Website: walmart
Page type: gifting
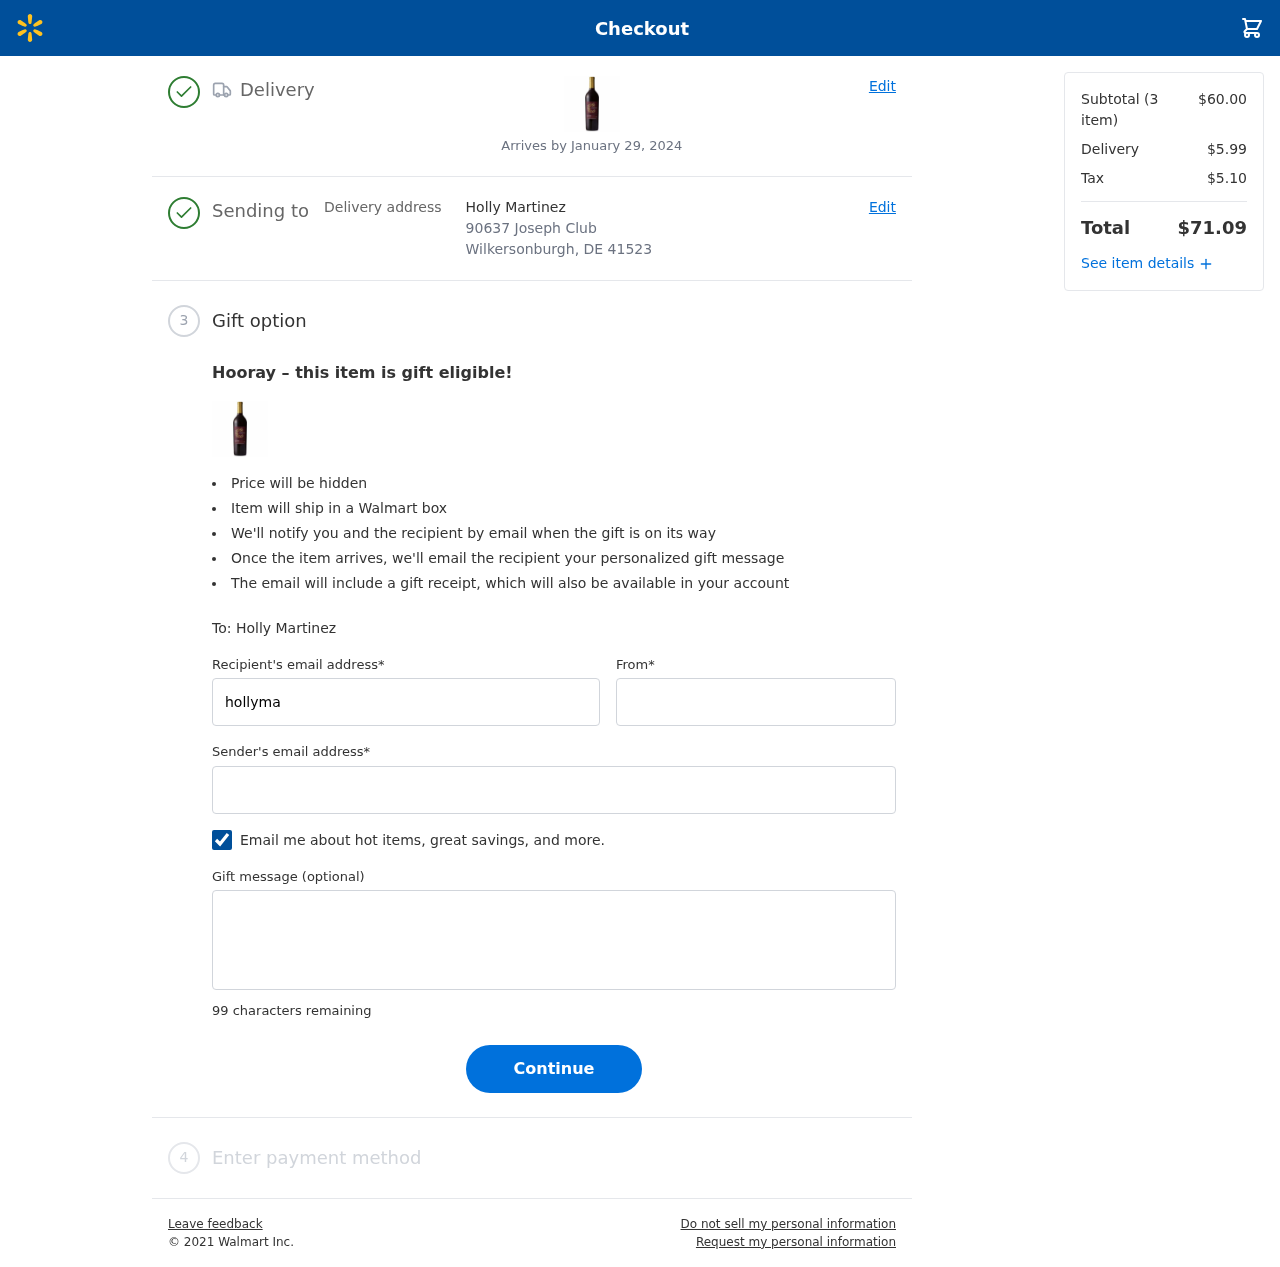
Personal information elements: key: PII_CITY_STATE_ZIP
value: Wilkersonburgh, DE 41523
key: PII_EMAIL
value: billy_kirk@gmail.com
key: PII_FIRSTNAME
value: Billy
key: PII_GIFT_EMAIL
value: hollymartinez@hotmail.com
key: PII_GIFT_FULLNAME
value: Holly Martinez
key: PII_GIFT_MESSAGE
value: Happy birthday, Holly! I thought you’d enjoy this special red blend for your celebration—perfect for toasting to another amazing year ahead. Cheers to you and all the wonderful moments to come!

Billy
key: PII_STREET
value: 90637 Joseph Club
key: PII_GIFT_FIRSTNAME
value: Holly
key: PII_GIFT_LASTNAME
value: Martinez
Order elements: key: ORDER_DELIVERY_DATE
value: Arrives by January 29, 2024
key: ORDER_NUM_ITEMS
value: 3
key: ORDER_SUBTOTAL
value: $60.00
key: ORDER_SHIPPING_COST
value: $5.99
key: ORDER_TAX
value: $5.10
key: ORDER_TOTAL
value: $71.09